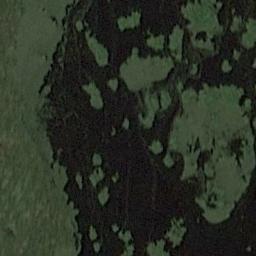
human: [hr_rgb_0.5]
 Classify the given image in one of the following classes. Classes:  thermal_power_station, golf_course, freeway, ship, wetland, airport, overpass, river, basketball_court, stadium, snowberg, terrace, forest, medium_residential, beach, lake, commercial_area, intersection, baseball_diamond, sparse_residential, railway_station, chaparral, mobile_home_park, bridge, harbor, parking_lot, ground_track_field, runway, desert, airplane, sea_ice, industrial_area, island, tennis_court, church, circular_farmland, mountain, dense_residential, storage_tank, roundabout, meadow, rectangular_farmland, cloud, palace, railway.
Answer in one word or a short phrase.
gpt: wetland